Question: Can anyone help me in fixing the below issue where am using the compositeEditor for editing, But getting the below issue the longtext field is overlapping the columns as shown below. Please help me in resolving this.

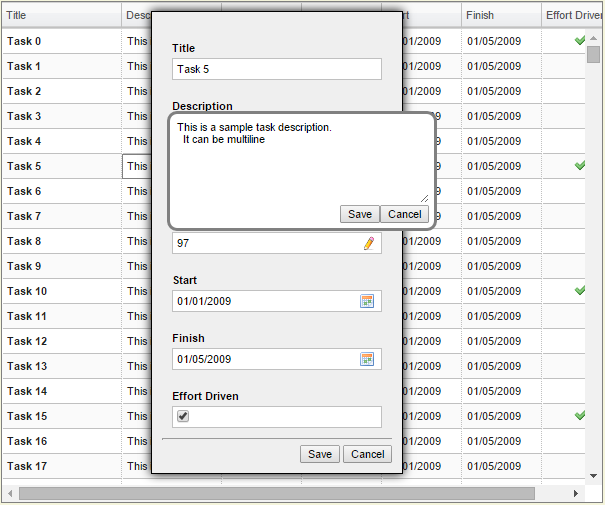
Answer: I've tried to fix in the slick library js files. But, I just found the simple solution. You can just bind below script into event of a button which will call compositeEditor. You will have to find CSS path of the div that you want to push down.
'''
$('body > div.item-details-form > div:nth-child(4)').css("margin-bottom","100px");
'''